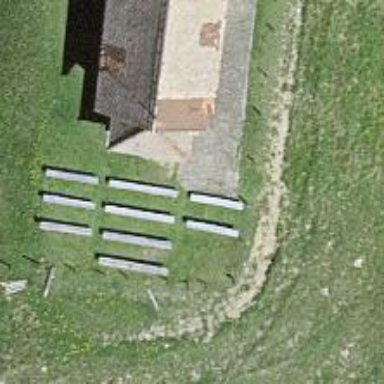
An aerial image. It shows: Bench for seating.